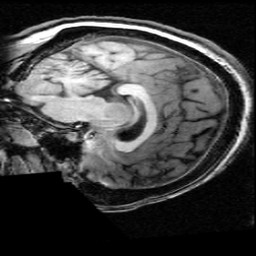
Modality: T1w
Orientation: sagittal
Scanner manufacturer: ge
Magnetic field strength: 3 T
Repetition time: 0.01222 s
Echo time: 0.005176 s